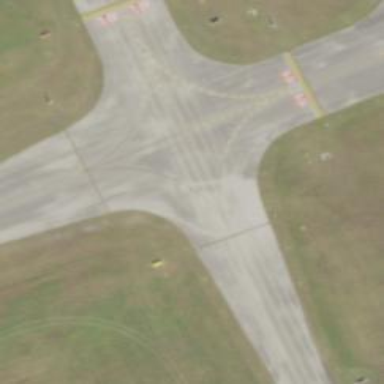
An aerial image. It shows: Image of taxiway at airport.